Question: I am developing an ASP .Net MVC 3 application using C# and SQL Server 2005.
I am using also Entity Framework and Code First Method.
I have a view 'Application' which contain a DropDownList.
The DropDownList load its items from the table Genre in the base.
I would like to show a table of values and that using a list already defined in the model.
The values of table depends on the value of DropDownList.
I have always this error :
> Object reference not set to an instance of an object.Description: An unhandled exception occurred during the execution of
the current web request. Please review the stack trace for more
information about the error and where it originated in the code.
This is the code of my view :
'''
<%@ Page Title="" Language="C#" MasterPageFile="~/Views/Shared/Site.Master" Inherits="System.Web.Mvc.ViewPage<MvcApplication2.Models.FlowViewModel>" %>
<asp:Content ID="Content1" ContentPlaceHolderID="TitleContent" runat="server">
Application
</asp:Content>
<asp:Content ID="Content2" ContentPlaceHolderID="MainContent" runat="server">
<h2>Application</h2>
<form id="form1" runat="server">
<h2><%= Html.Encode(ViewData["Message"]) %> </h2>
<div>
<%:Html.Label("Type :")%><%: Html.DropDownListFor(model => model.SelectedGenre, Model.GenreItems)%>
</div>
<table border = "transparent">
<tr>
<th>
</th>
</tr>
<% foreach (var item in Model.FaItems) { %>
<tr>
<td>
<%: Html.DisplayFor(modelItem => item.Nom_Famille) %>
</td>
</tr>
<% } %>
</table>
</form>
</asp:Content>
'''
and this is the Controller :
'''
[HttpGet]
public ActionResult Application(Genre genre)
{
var vv = new FlowViewModel();
vv.GenreItems = new SelectList(db.Genres.ToList(), "ID_G", "ID_G");
if (vv.SelectedGenre == "Famille")
{
vv.FaItems = db.Familles.ToList();
}
else if (vv.SelectedGenre == "Sous Famille")
{
vv.SFItems = db.Sous_Familles.ToList();
}
return View(vv);
}
'''
and finally this is the model 'FlowViewModel' :
'''
public class FlowViewModel
{
[Key]
public string IDv { get; set; }
public List<Famille> FaItems { get; set; }
public List<Sous_Famille> SFItems { get; set; }
[NotMapped]
public SelectList GenreItems { get; set; }
public string SelectedGenre { get; set; }
}
'''

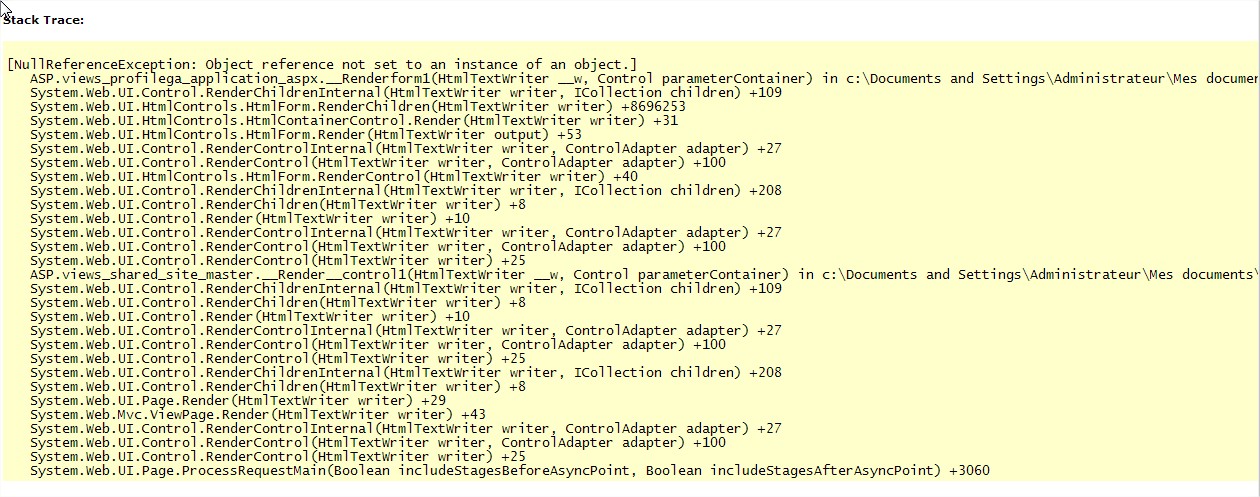
Answer: If this condition is false:
'''
vv.SelectedGenre == "Famille"
'''
You don't set a value to 'vv.FaItems' and therefor as long as 'vv.SelectedGenre != "Famille"', then 'vv.FaItems' is null and will throw a 'NullReferenceException' when trying to use foreach over it.
You can either add an else and put a new empty list, or wrap the foreach with an 'if (vv.FaItems != null)' to avoid the exception.